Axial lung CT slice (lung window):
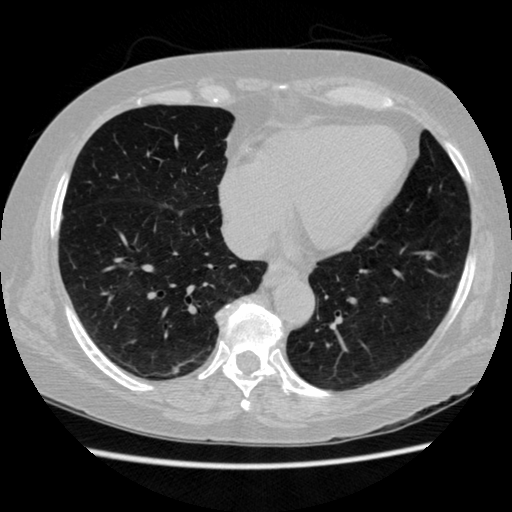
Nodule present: no